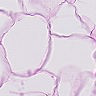
Metastatic tissue present: no